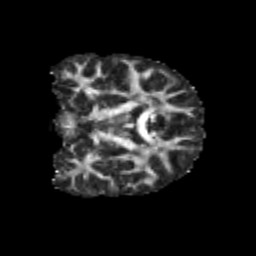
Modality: FA
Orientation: coronal
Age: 11
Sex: male
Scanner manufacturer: siemens
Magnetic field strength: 3 T
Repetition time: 3.8 s
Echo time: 0.07 s